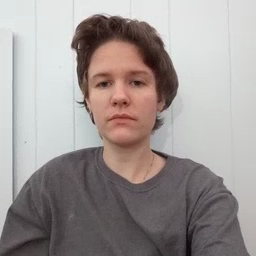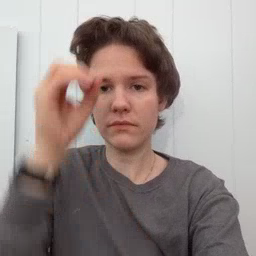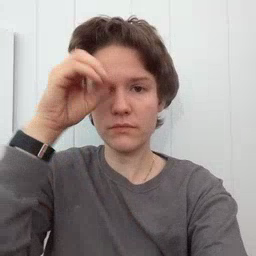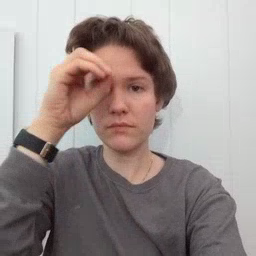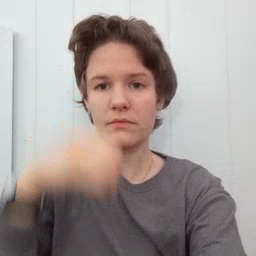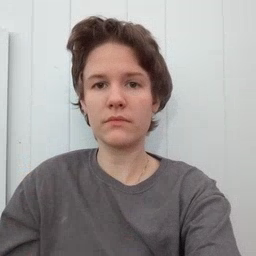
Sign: owl